Interaction volume radius: 5 \u00c5
Interaction volume height: 35 \u00c5
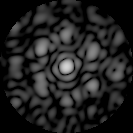
Disorder parameter: 0.7093